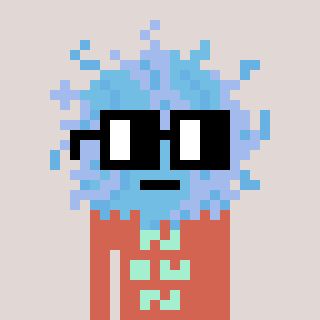
a pixel art character with square black glasses, a lint-shaped head and a peachy-colored body on a warm background